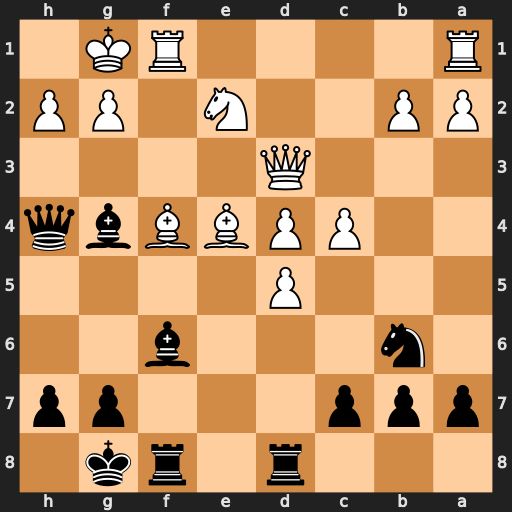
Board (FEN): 3r1rk1/ppp3pp/1n3b2/3P4/2PPBBbq/3Q4/PP2N1PP/R4RK1
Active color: b
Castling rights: -
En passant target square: -
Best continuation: Bxe2 Qxe2 Bxd4+ Kh1 Rxf4 Rxf4 Qxf4